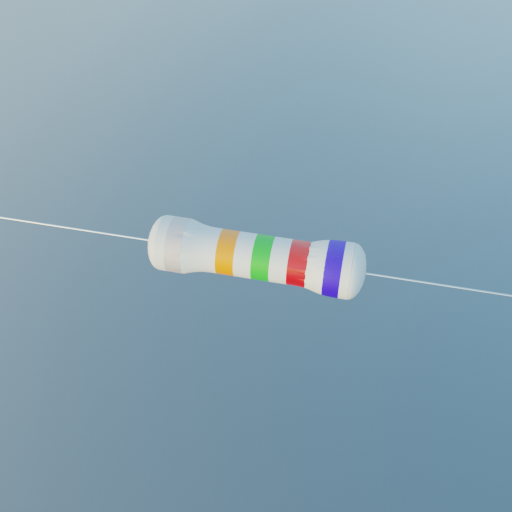
Resistor colour bands (in order): silver, orange, green, red, blue